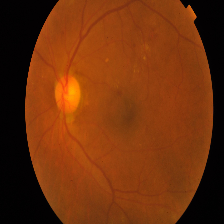
Diabetic retinopathy grade: Proliferative DR